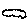
Label: cloud